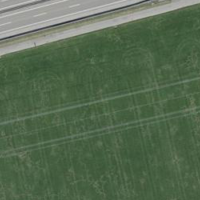
EUNIS habitat code: 57
Species observed at this site:
Ciconia ciconia